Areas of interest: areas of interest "Church"
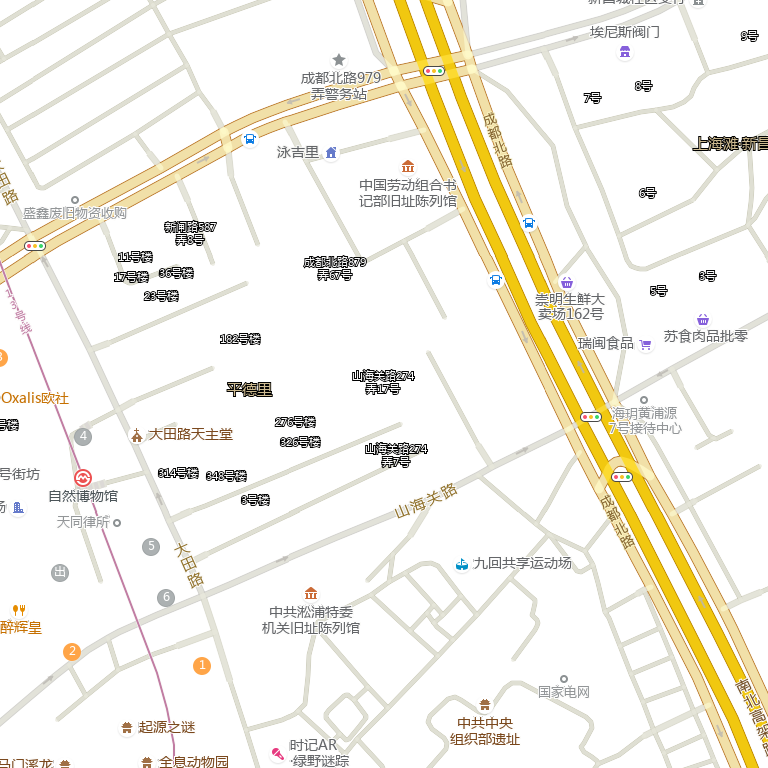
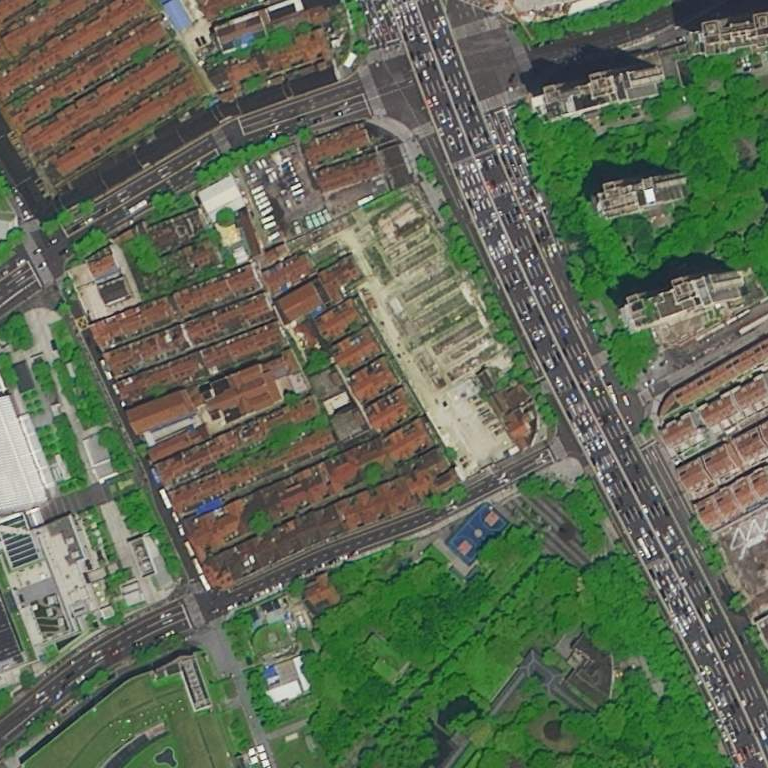